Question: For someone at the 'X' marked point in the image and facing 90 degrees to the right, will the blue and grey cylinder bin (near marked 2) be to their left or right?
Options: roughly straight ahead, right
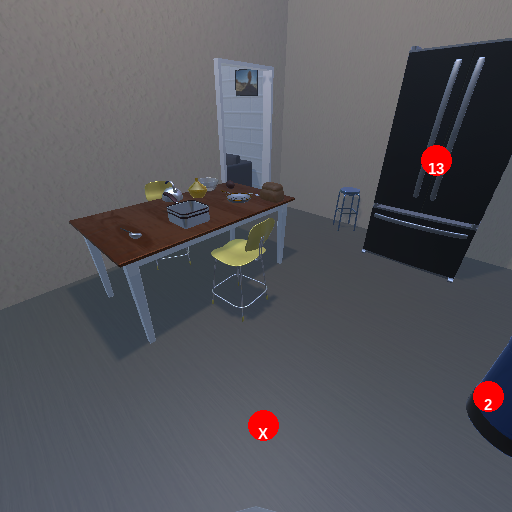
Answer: roughly straight ahead